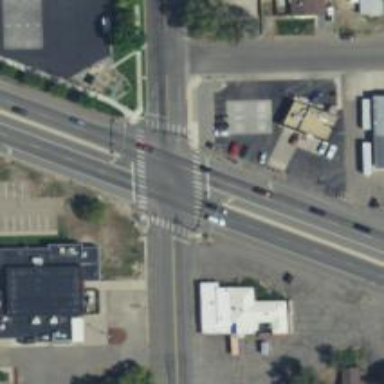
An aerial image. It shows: Controlled road crossing.